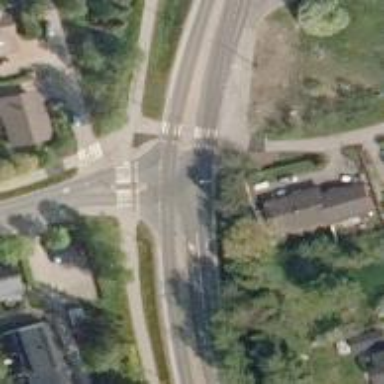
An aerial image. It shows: Asphalt cycleway with crossing for pedestrians.